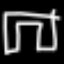
Label: pants